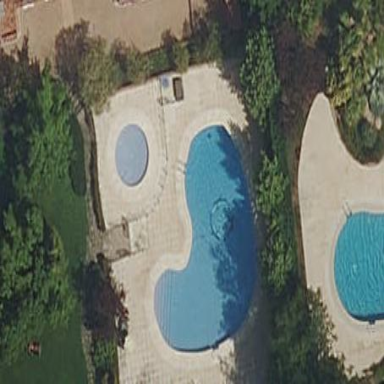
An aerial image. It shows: Swimming pool located in leisure land.